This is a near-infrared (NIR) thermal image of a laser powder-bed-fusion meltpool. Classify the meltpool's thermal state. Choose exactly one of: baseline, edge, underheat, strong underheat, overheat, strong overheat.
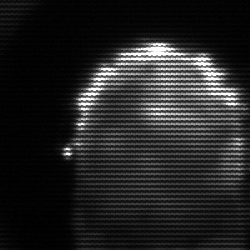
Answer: baseline